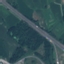
Land use / land cover class: Highway